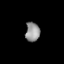
Tissue: lung
Cell type: Epithelial cells
Senescence score: 0.1624
Nuclear area (px): 274
Mean DAPI intensity: 144.697